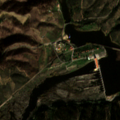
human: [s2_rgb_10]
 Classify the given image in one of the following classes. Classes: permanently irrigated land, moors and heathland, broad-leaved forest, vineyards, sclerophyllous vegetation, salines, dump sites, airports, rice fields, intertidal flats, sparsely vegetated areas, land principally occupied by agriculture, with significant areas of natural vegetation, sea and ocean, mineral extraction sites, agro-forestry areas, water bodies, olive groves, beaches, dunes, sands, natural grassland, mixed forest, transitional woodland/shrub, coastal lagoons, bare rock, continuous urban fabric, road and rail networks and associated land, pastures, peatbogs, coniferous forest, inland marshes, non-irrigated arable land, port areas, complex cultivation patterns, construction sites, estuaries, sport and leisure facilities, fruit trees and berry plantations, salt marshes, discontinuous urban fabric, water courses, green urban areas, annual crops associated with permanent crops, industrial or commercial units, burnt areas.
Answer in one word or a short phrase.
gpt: olive groves, land principally occupied by agriculture, with significant areas of natural vegetation, broad-leaved forest, coniferous forest, transitional woodland/shrub, water courses